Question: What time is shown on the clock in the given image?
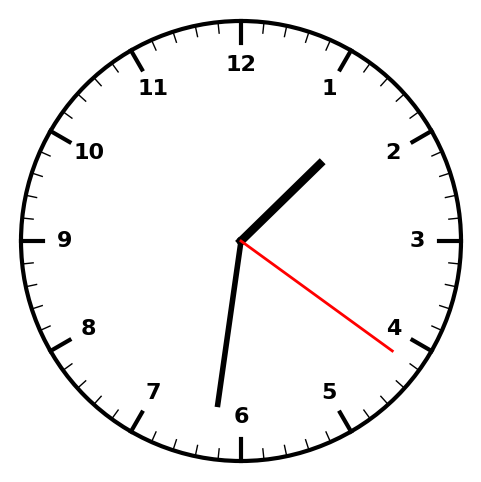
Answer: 01:31:21